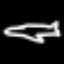
Label: airplane